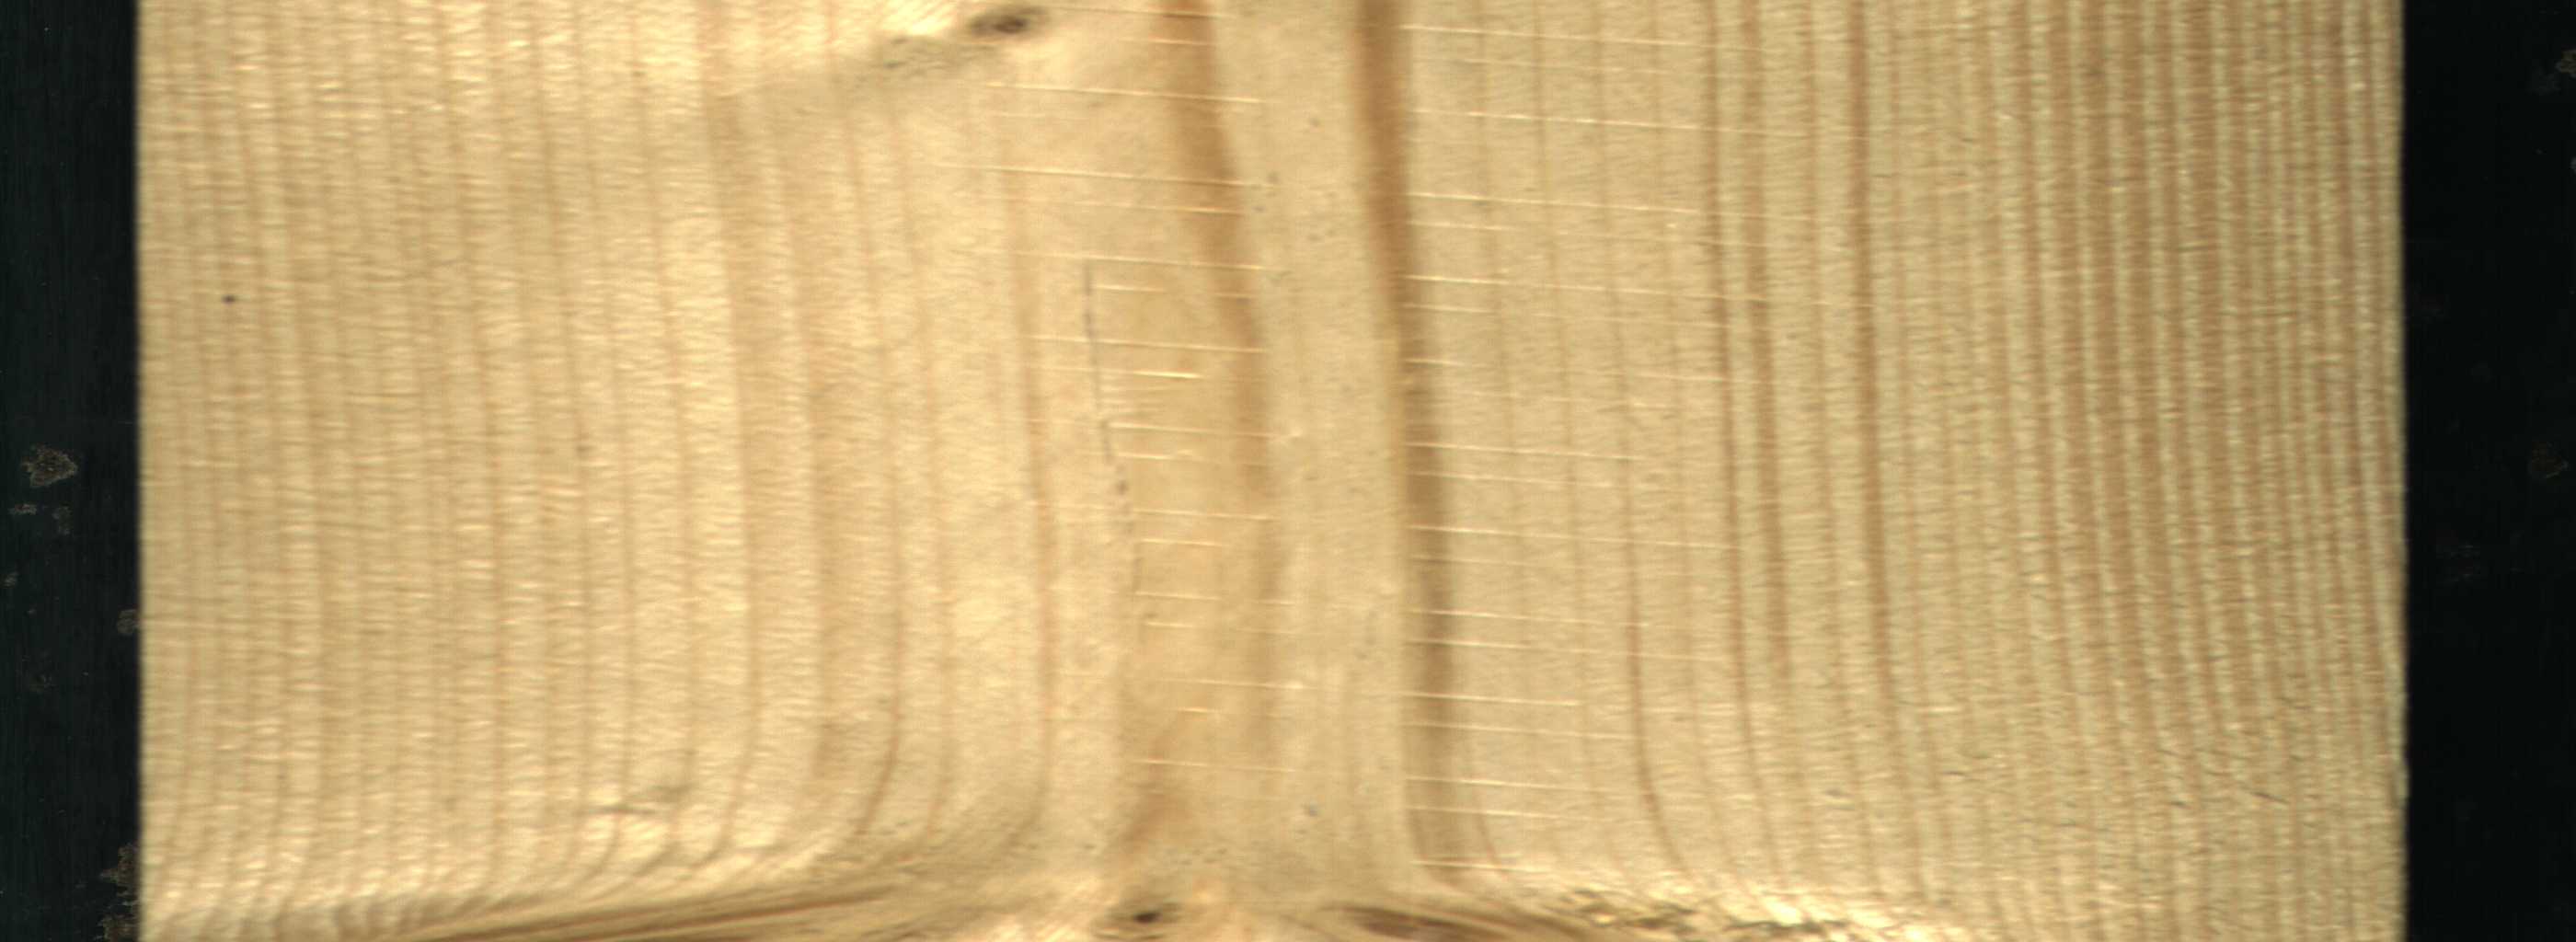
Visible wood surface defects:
Quartzity
Crack
Live_Knot
Live_Knot
Live_Knot